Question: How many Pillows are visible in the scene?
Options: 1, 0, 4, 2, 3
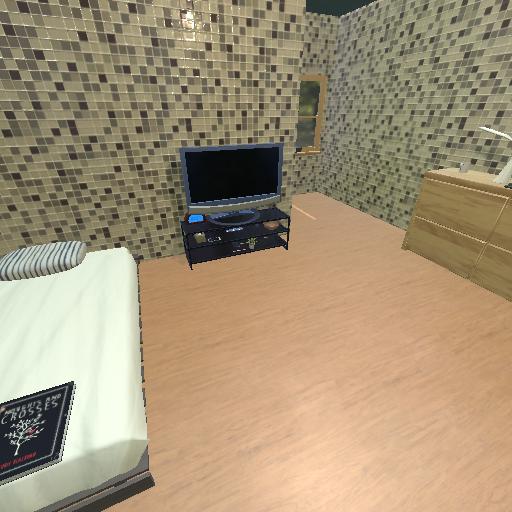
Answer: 1